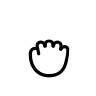
Cursor type: grabbing
OS/theme: macos
Variant: default